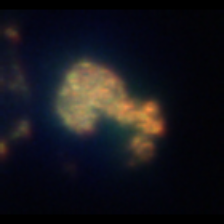
Taxon: Unknown_detritus
Group: Unknown